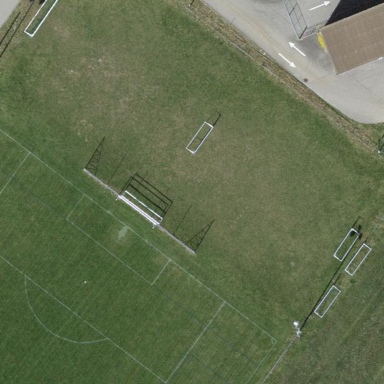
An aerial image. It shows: Soccer pitch for leisure land activities.